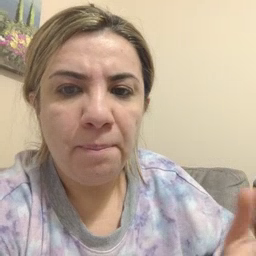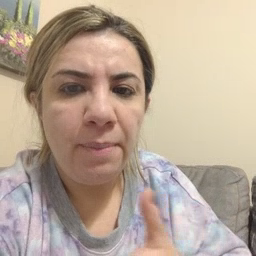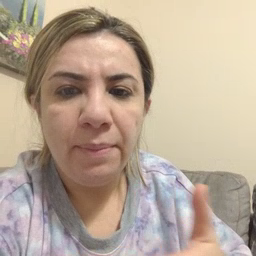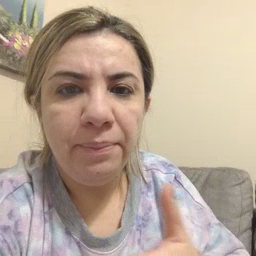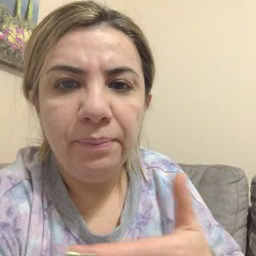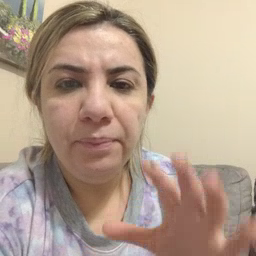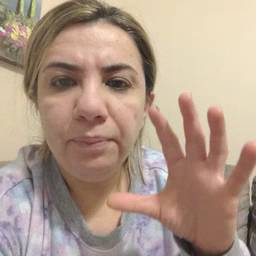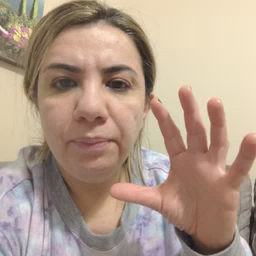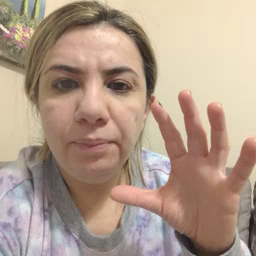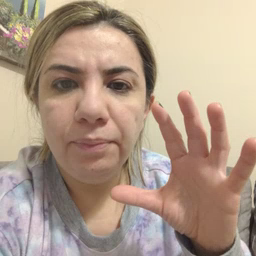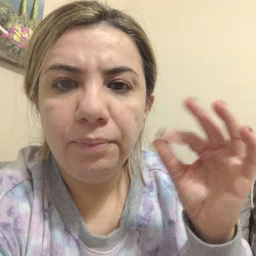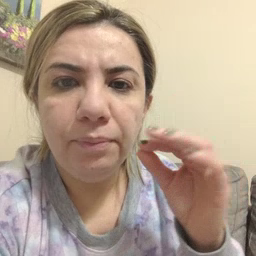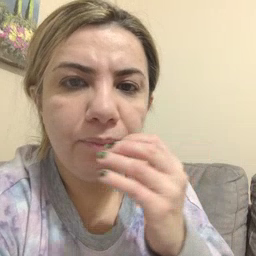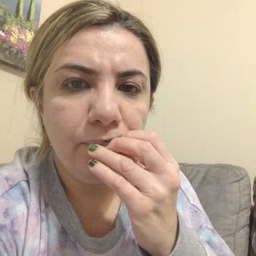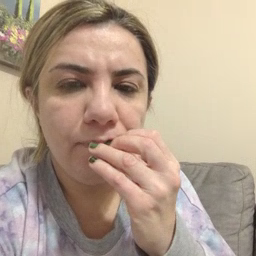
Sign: puppy